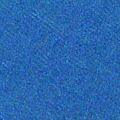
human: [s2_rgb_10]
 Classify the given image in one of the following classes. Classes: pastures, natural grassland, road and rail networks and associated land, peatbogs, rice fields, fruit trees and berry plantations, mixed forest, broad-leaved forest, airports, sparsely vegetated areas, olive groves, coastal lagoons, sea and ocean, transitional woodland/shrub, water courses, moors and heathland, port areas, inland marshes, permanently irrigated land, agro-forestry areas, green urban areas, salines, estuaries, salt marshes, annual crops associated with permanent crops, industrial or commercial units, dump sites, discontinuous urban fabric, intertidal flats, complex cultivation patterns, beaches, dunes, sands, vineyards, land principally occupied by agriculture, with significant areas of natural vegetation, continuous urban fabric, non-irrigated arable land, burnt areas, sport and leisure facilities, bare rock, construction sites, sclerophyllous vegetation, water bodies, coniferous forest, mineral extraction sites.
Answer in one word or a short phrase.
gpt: sea and ocean